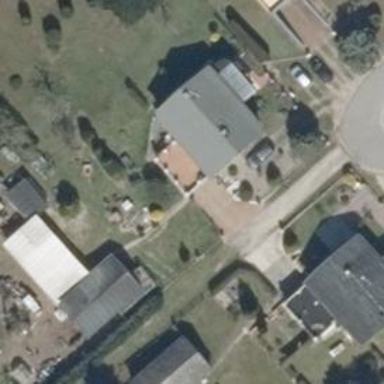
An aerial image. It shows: Alley classified as service road.